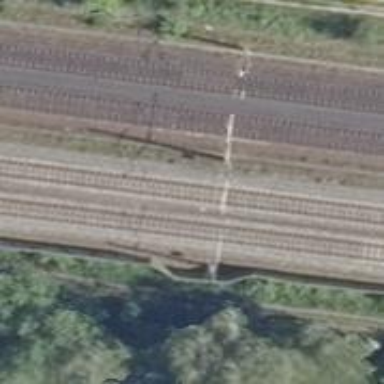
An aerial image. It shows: Milestone along the railway with catenary mast.